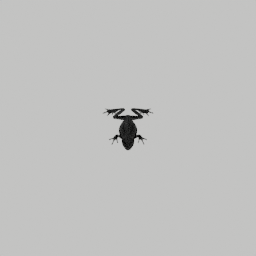
Label: animals